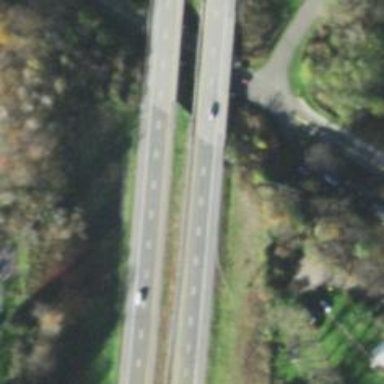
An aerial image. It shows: Asphalt motorway.